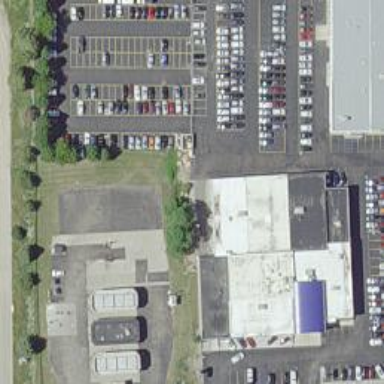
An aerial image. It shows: Shop that sells cars.